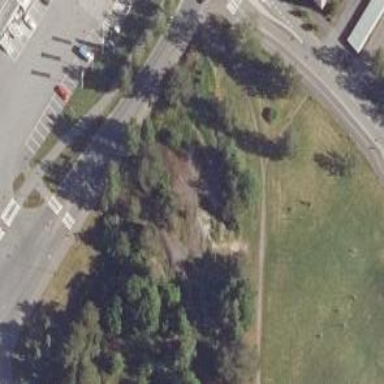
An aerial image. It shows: Disc golf basket.